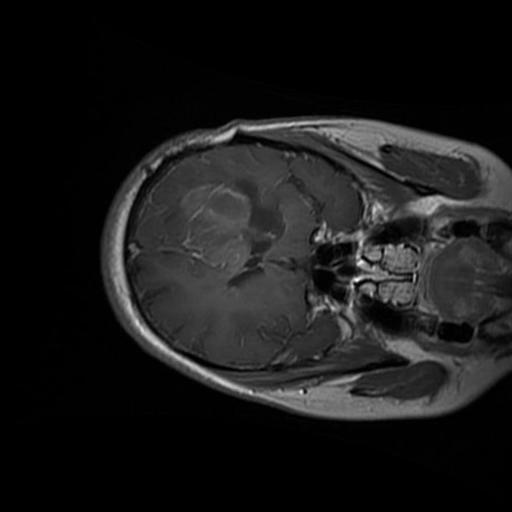
Label: brain_glioma